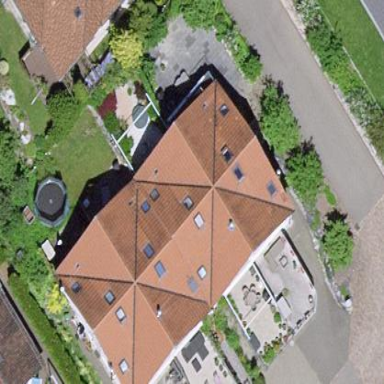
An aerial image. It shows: Simple house.